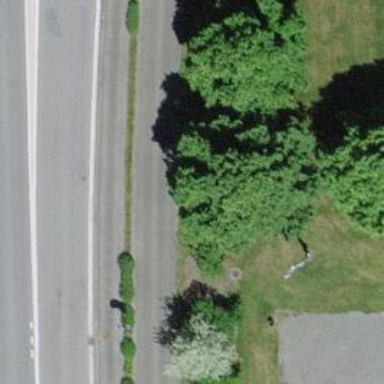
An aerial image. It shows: Asphalt sidewalk.